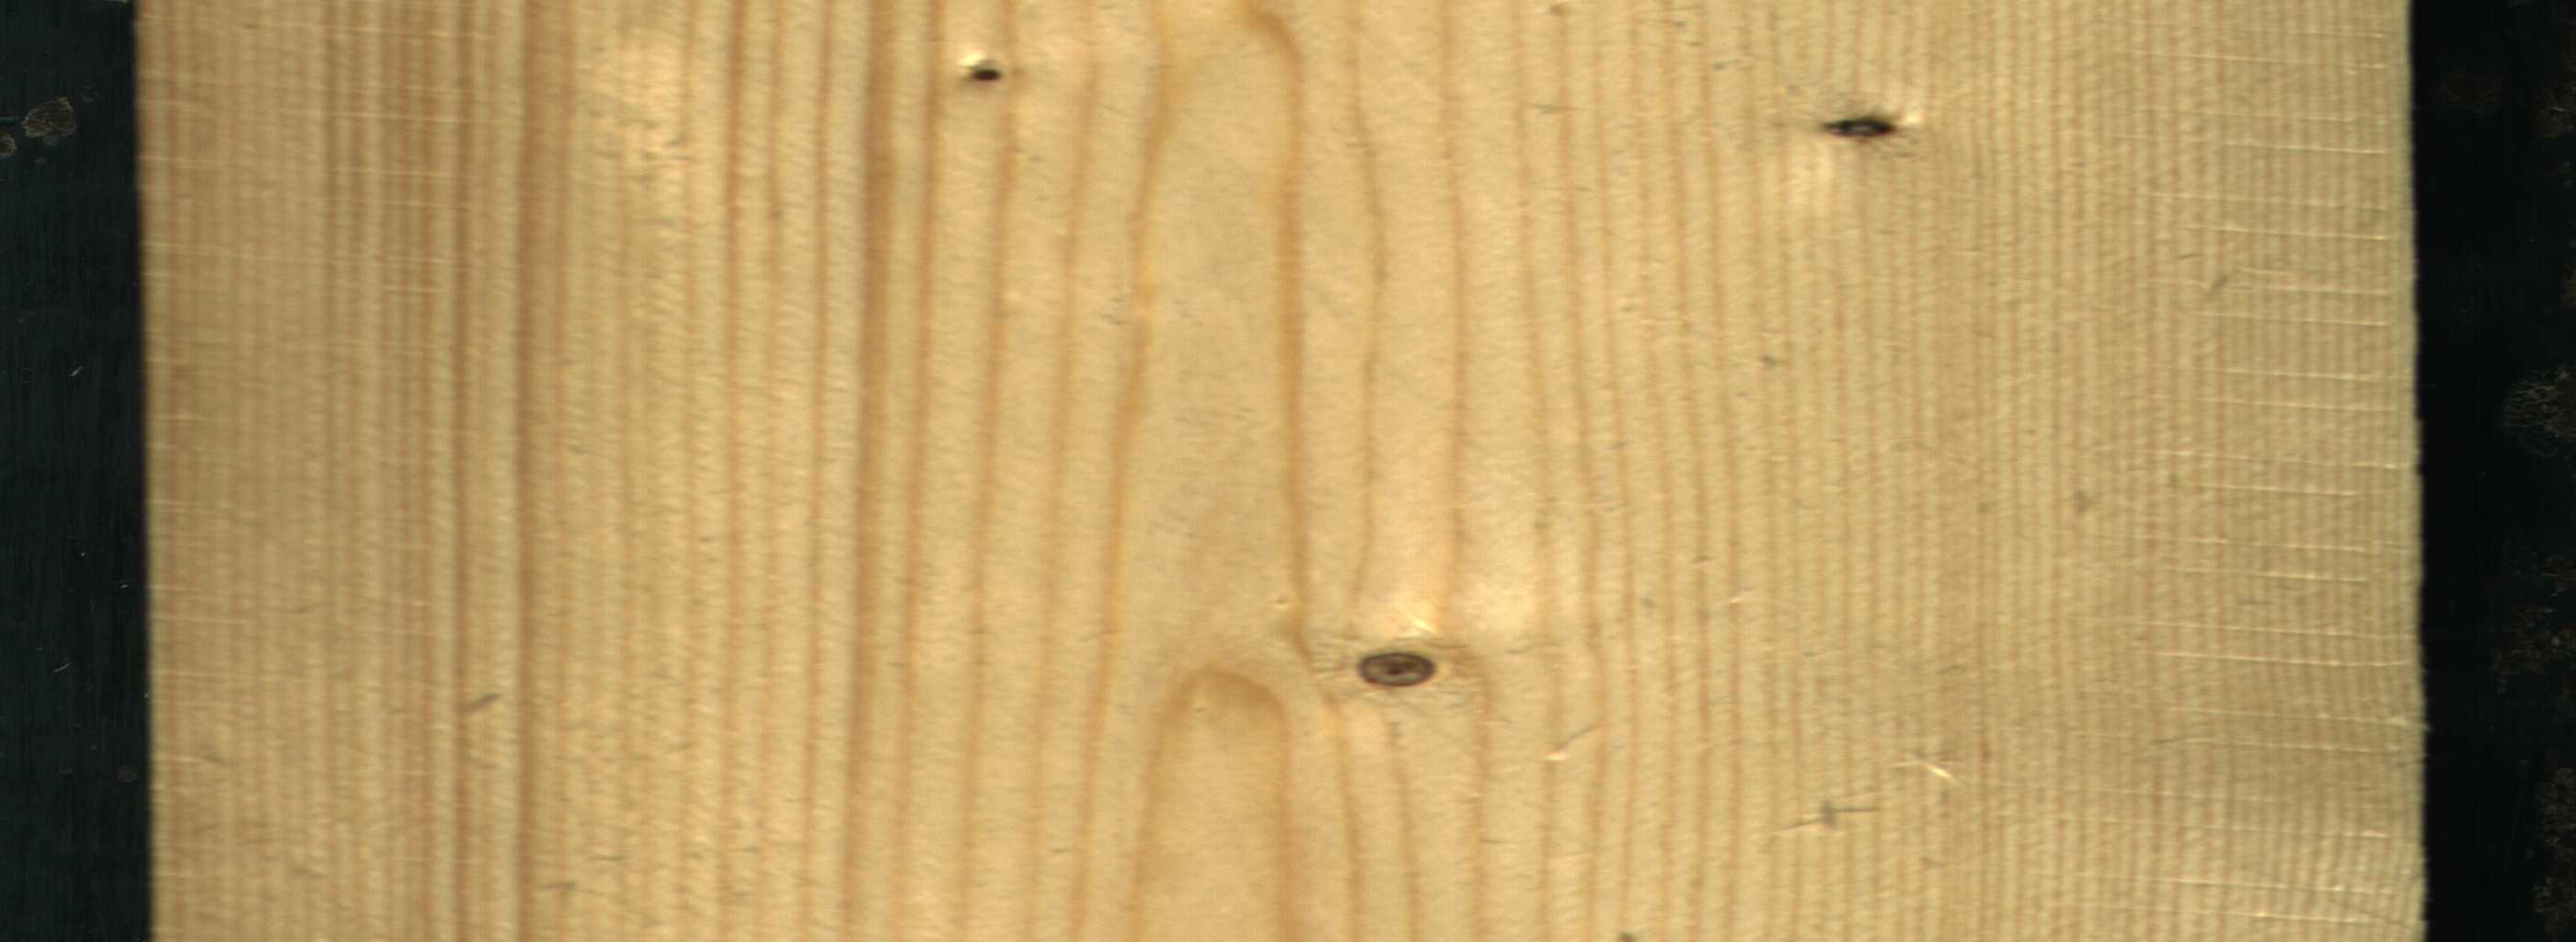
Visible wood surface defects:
Dead_Knot
Dead_Knot
Live_Knot